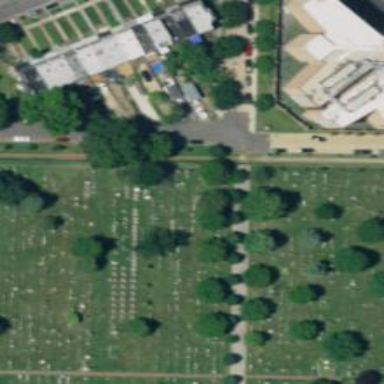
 featuring old graves and historic tombs."